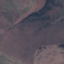
Land use / land cover class: HerbaceousVegetation